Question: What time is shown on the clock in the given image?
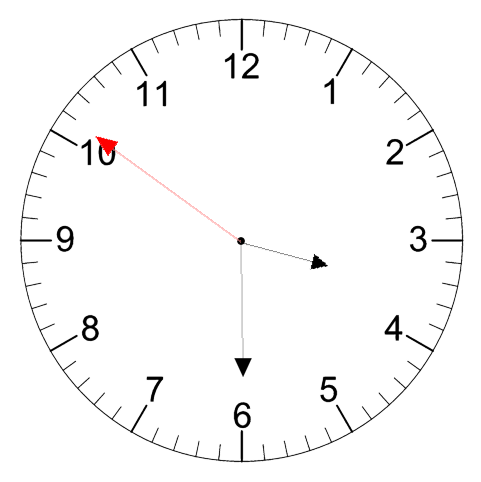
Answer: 03:29:51